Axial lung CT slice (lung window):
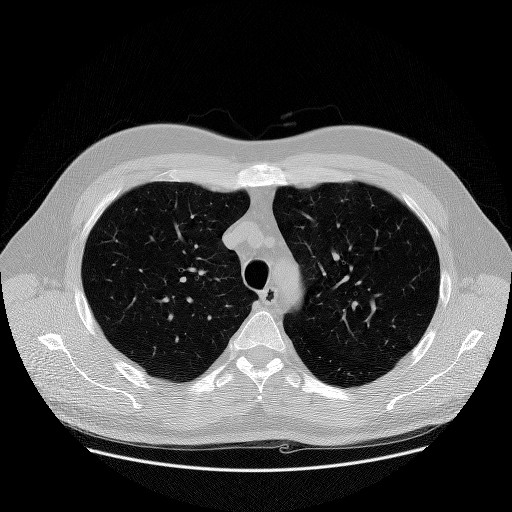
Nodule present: no